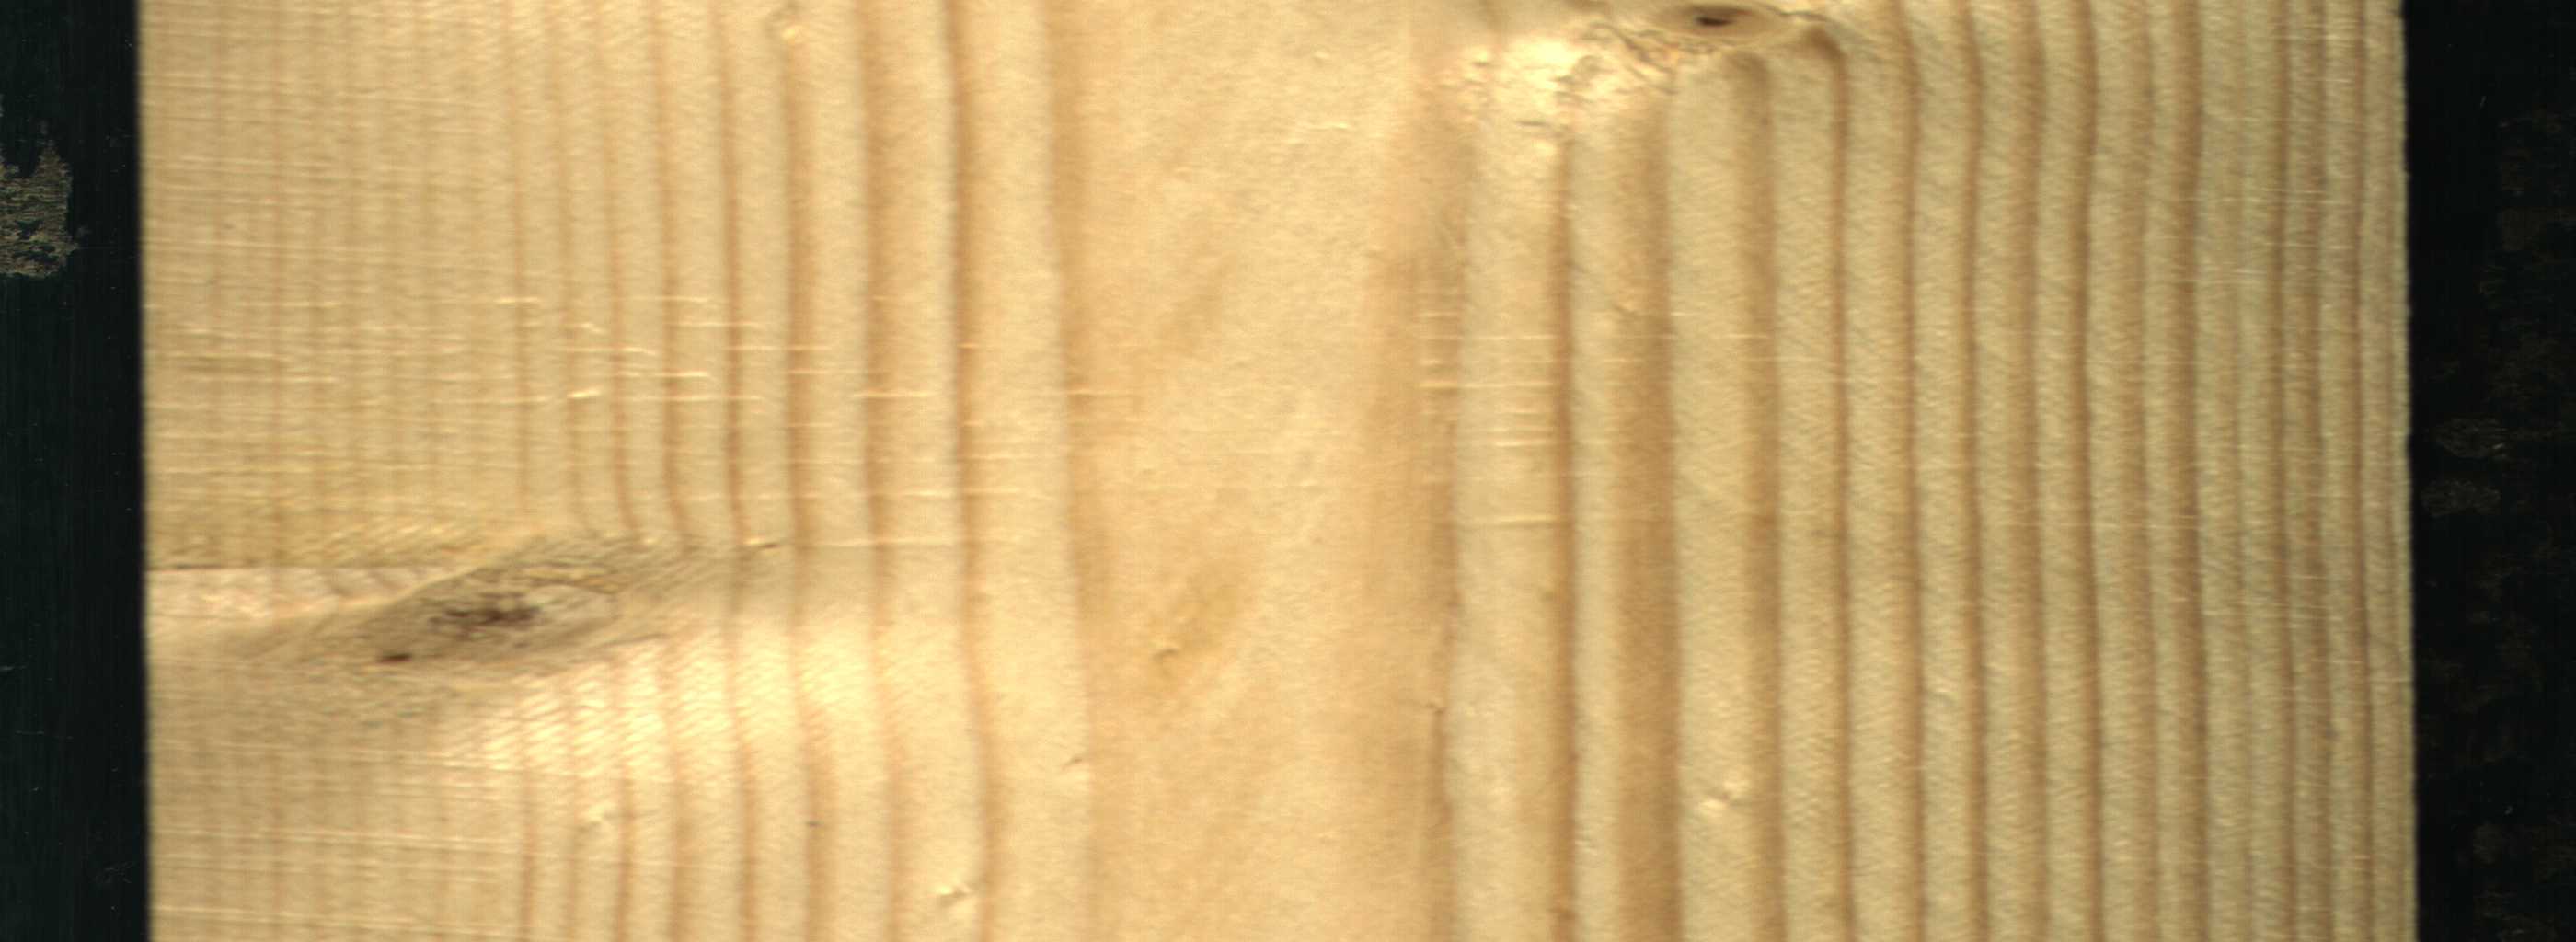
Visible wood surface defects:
Live_Knot
Live_Knot